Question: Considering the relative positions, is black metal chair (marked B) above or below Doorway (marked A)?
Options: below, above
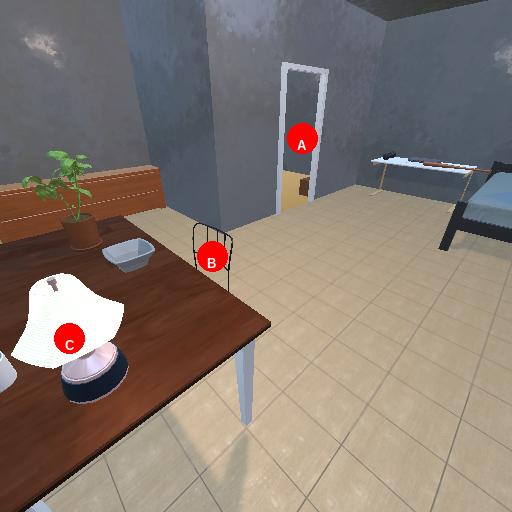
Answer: below